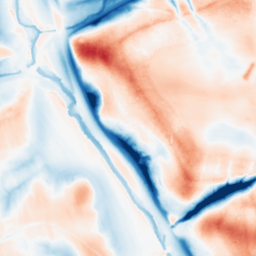
Category: trend_removal
Decomposition family: local_polynomial
Decomposition parameters: window_size: 51
degree: 1
Upsampling method: linear_exact
Upsampling parameters: scale: 2
Upsampling scale: 2